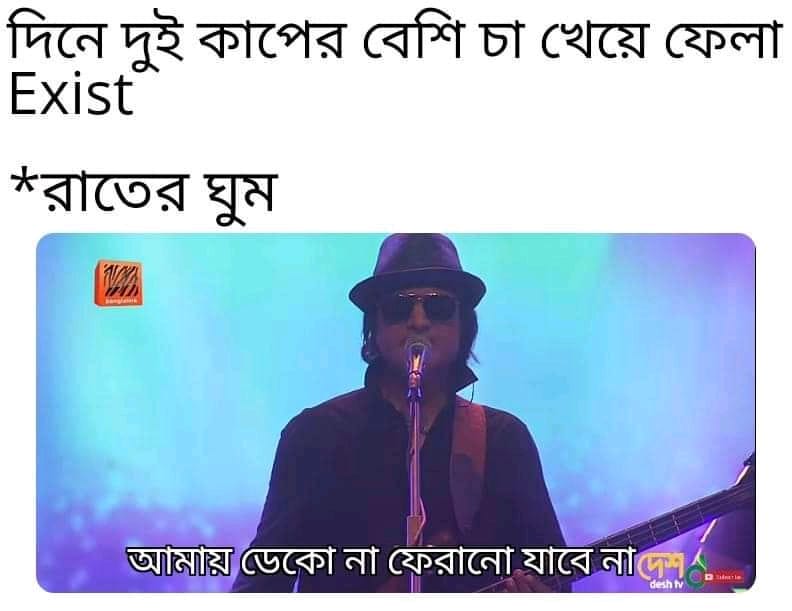
Text: দিনে দুই কাপের বেশি চা খেয়ে ফেলা *রাতের ঘুম আমায় ডেকো না ফেরানো যাবে না
Label: Non Hate